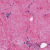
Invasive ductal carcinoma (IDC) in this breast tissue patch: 0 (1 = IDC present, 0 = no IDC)